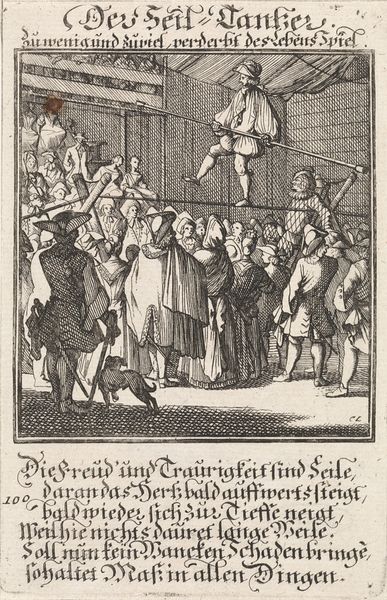
Titel: Koorddanser
Künstler: Caspar Luyken
Standort: Amsterdam
Institution: Rijksmuseum
Schlagwörter: mann, schatten, frauen, menschen, frau, licht, männer, rücken, schwarz, weiss, hund, versammlung, bild, publikum, schrift, zuschauer, graphik, deutsch, halle, ränge, buch, traurigkeit, schwarzweiss, stich, seite, text, beschriftung, zirkus, freud, buchseite, menschengruppe, dürer, fraktur, abbildung, artist, artisten, bosch, seiltänzer, lüter, seiltanzen, beschriftunh